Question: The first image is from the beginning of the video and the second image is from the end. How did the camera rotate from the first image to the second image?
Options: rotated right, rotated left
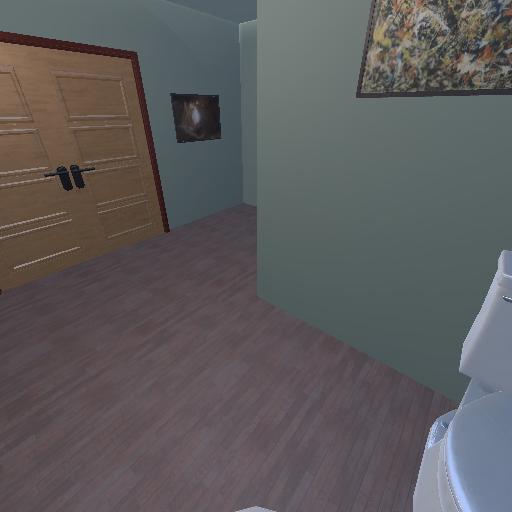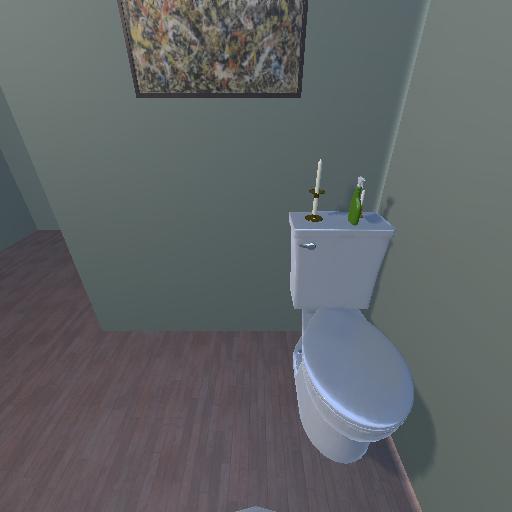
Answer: rotated right